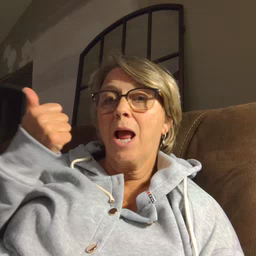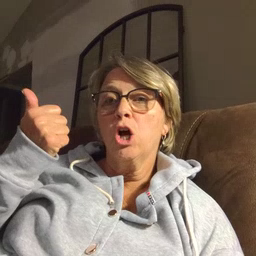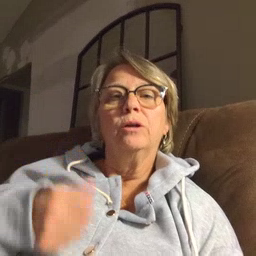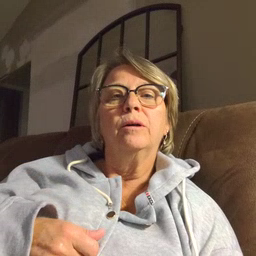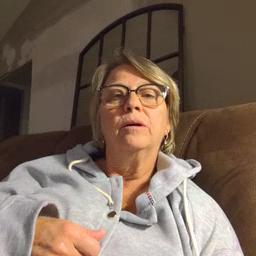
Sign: better